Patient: sex M, age 79
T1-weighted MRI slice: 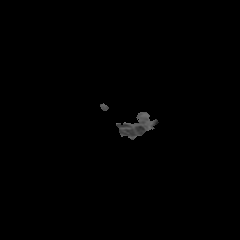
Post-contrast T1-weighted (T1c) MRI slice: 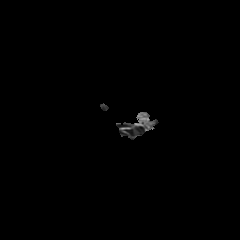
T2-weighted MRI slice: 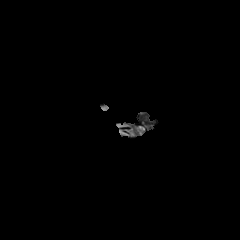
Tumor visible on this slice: no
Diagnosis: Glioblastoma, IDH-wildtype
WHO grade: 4